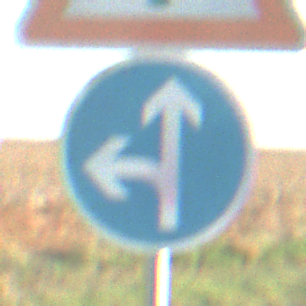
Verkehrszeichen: VorgeschriebeneFahrtrichtungGeradeausOderLinks
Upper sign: Lichtzeichenanlage
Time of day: SunriseSunset
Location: Outdoor (Nature)
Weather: Clear
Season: NotSpecified
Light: Natural